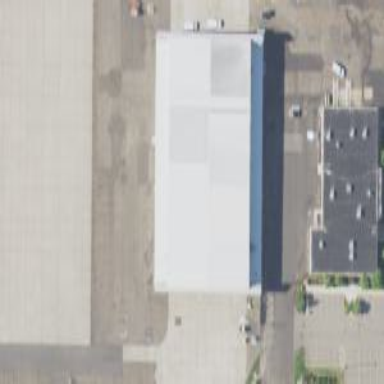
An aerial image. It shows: Hangar.